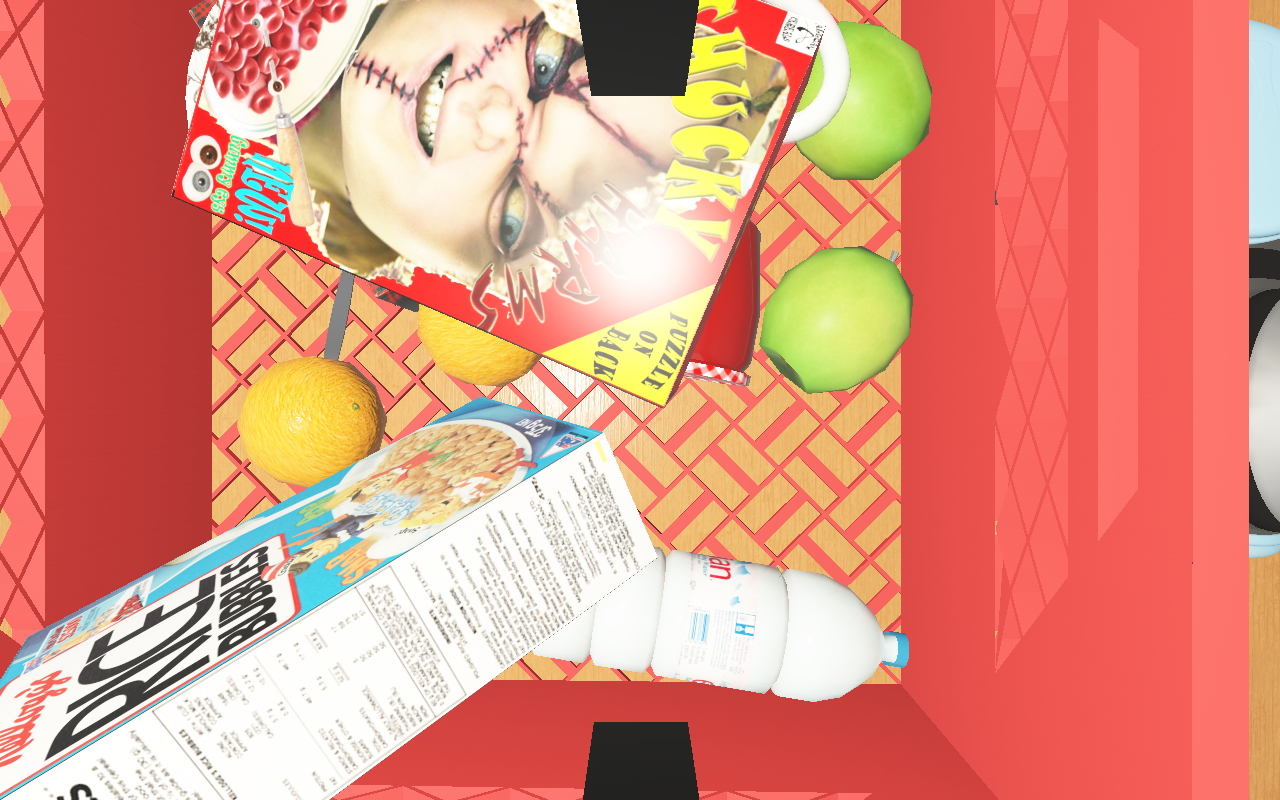
Objects in the scene:
carafe
water bottle
apple
orange
spoon
plate
glass
wineglass
biscuit box